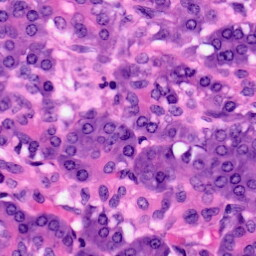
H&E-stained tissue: Pancreatic